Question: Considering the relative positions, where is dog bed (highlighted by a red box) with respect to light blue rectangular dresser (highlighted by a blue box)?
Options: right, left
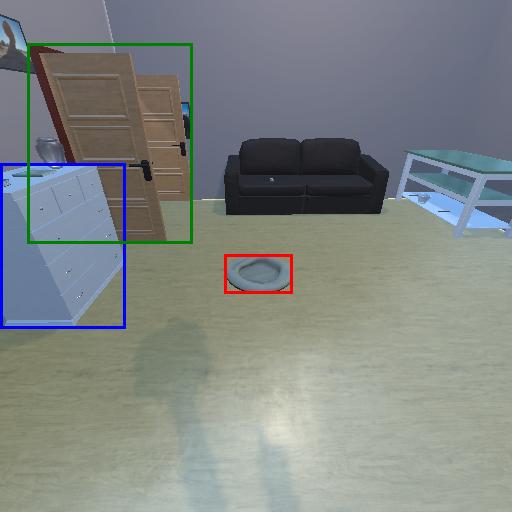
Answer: right